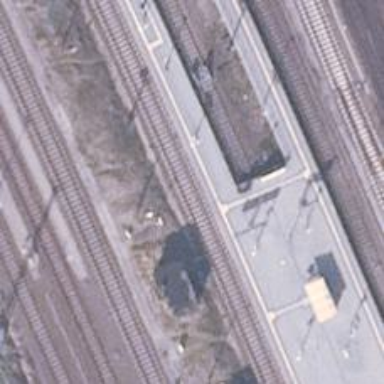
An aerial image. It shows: Railway milestone.